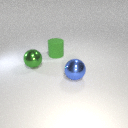
large blue metal sphere to the right of large green rubber cylinder